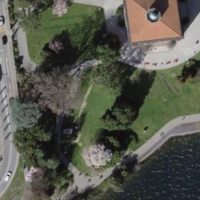
EUNIS habitat code: 53
Species observed at this site:
Episyrphus balteatus
Moehringia trinervia
Podiceps cristatus
Podarcis muralis
Cyanistes caeruleus
Fulica atra
Fagus sylvatica
Anas platyrhynchos
Ilex aquifolium
Aythya ferina
Helleborus niger
Corvus cornix
Fringilla coelebs
Turdus merula
Chroicocephalus ridibundus
Buxus sempervirens
Cygnus olor
Geranium sanguineum
Parus major
Erithacus rubecula
Milvus milvus
Pica pica
Columba livia
Passer italiae
Falco tinnunculus
Circaea lutetiana